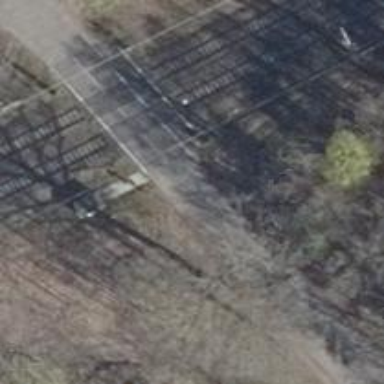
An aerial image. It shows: Railway level crossing.